Field crop: maize
Growth stage: 1
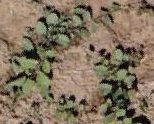
Species: convolvulus